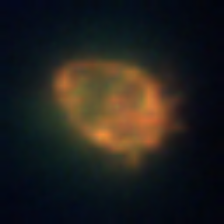
Taxon: Ciliates
Group: Other